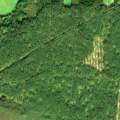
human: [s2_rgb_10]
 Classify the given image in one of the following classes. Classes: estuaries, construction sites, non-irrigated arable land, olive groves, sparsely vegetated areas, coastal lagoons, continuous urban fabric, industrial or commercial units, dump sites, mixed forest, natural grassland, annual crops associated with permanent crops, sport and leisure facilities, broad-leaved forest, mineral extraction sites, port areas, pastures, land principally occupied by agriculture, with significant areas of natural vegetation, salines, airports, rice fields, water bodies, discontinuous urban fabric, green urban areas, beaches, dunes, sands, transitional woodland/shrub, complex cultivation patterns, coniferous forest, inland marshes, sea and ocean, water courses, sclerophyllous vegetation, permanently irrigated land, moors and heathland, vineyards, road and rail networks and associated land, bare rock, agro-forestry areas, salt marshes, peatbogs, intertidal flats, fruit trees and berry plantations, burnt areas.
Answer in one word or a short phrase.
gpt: pastures, coniferous forest, mixed forest, transitional woodland/shrub